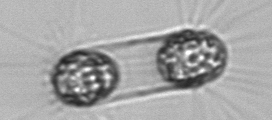
Label: Corethron_hystrix